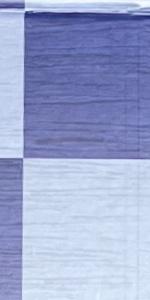
Label: Empty